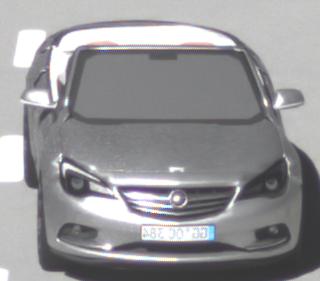
Make: Opel
Model: Cascada 1.4 Turbo
Detailed model: Cascada
Model produced from: 2013/03
Model produced until: 2015/01
Doors: 2
Color: white
Road condition: dry road
Daytime: midday
Contrast: high contrast